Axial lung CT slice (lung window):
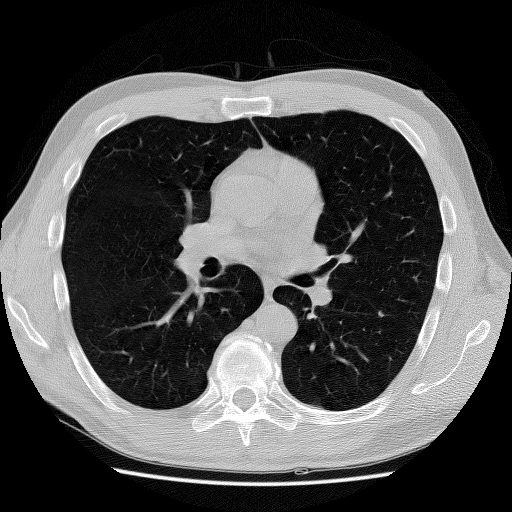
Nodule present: yes
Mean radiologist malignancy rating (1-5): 2